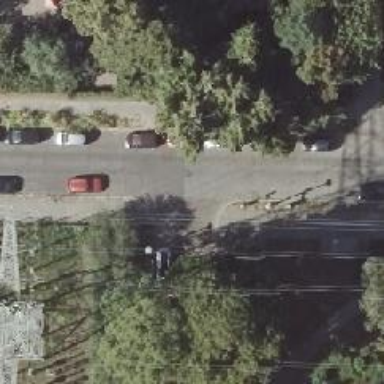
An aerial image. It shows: Unmarked crossing on the road.